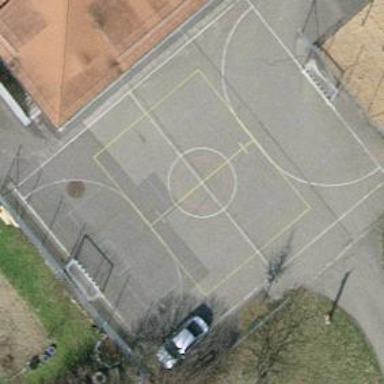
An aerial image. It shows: Asphalt pitch designated for leisure land activities.